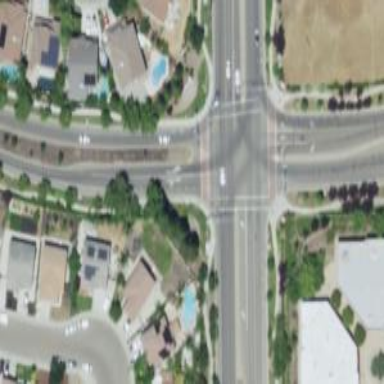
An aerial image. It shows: Asphalt footway with lined crossing markings.